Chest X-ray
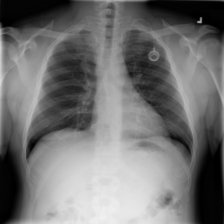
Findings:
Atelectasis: negative
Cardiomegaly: negative
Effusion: negative
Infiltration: positive
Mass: negative
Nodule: negative
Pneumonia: negative
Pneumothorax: negative
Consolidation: negative
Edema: negative
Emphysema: negative
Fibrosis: negative
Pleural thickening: negative
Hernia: negative